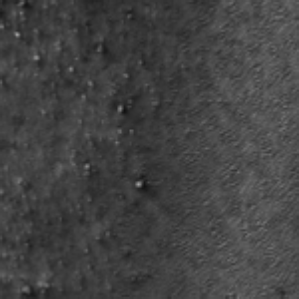
Label: frost